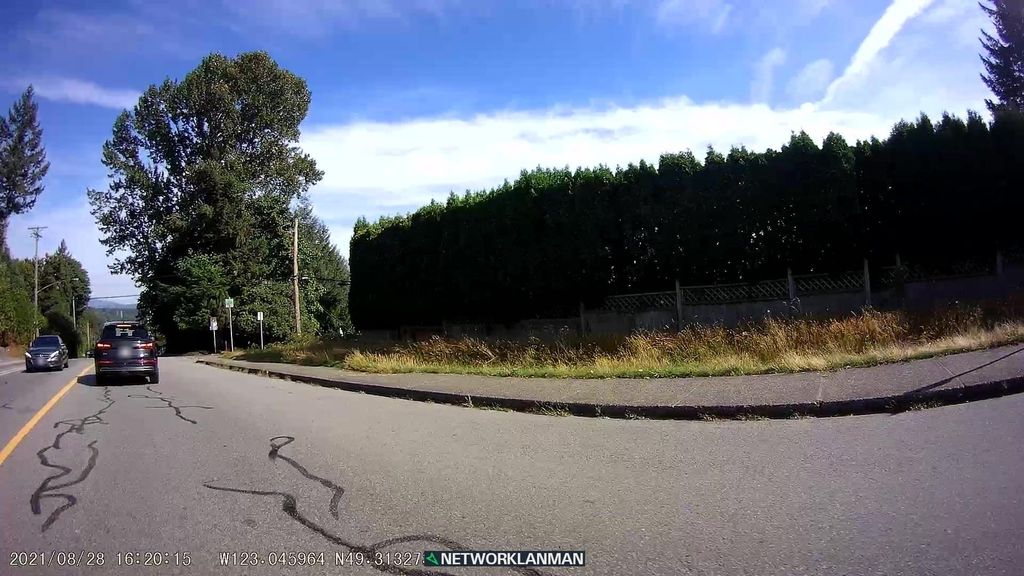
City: vancouver